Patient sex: M
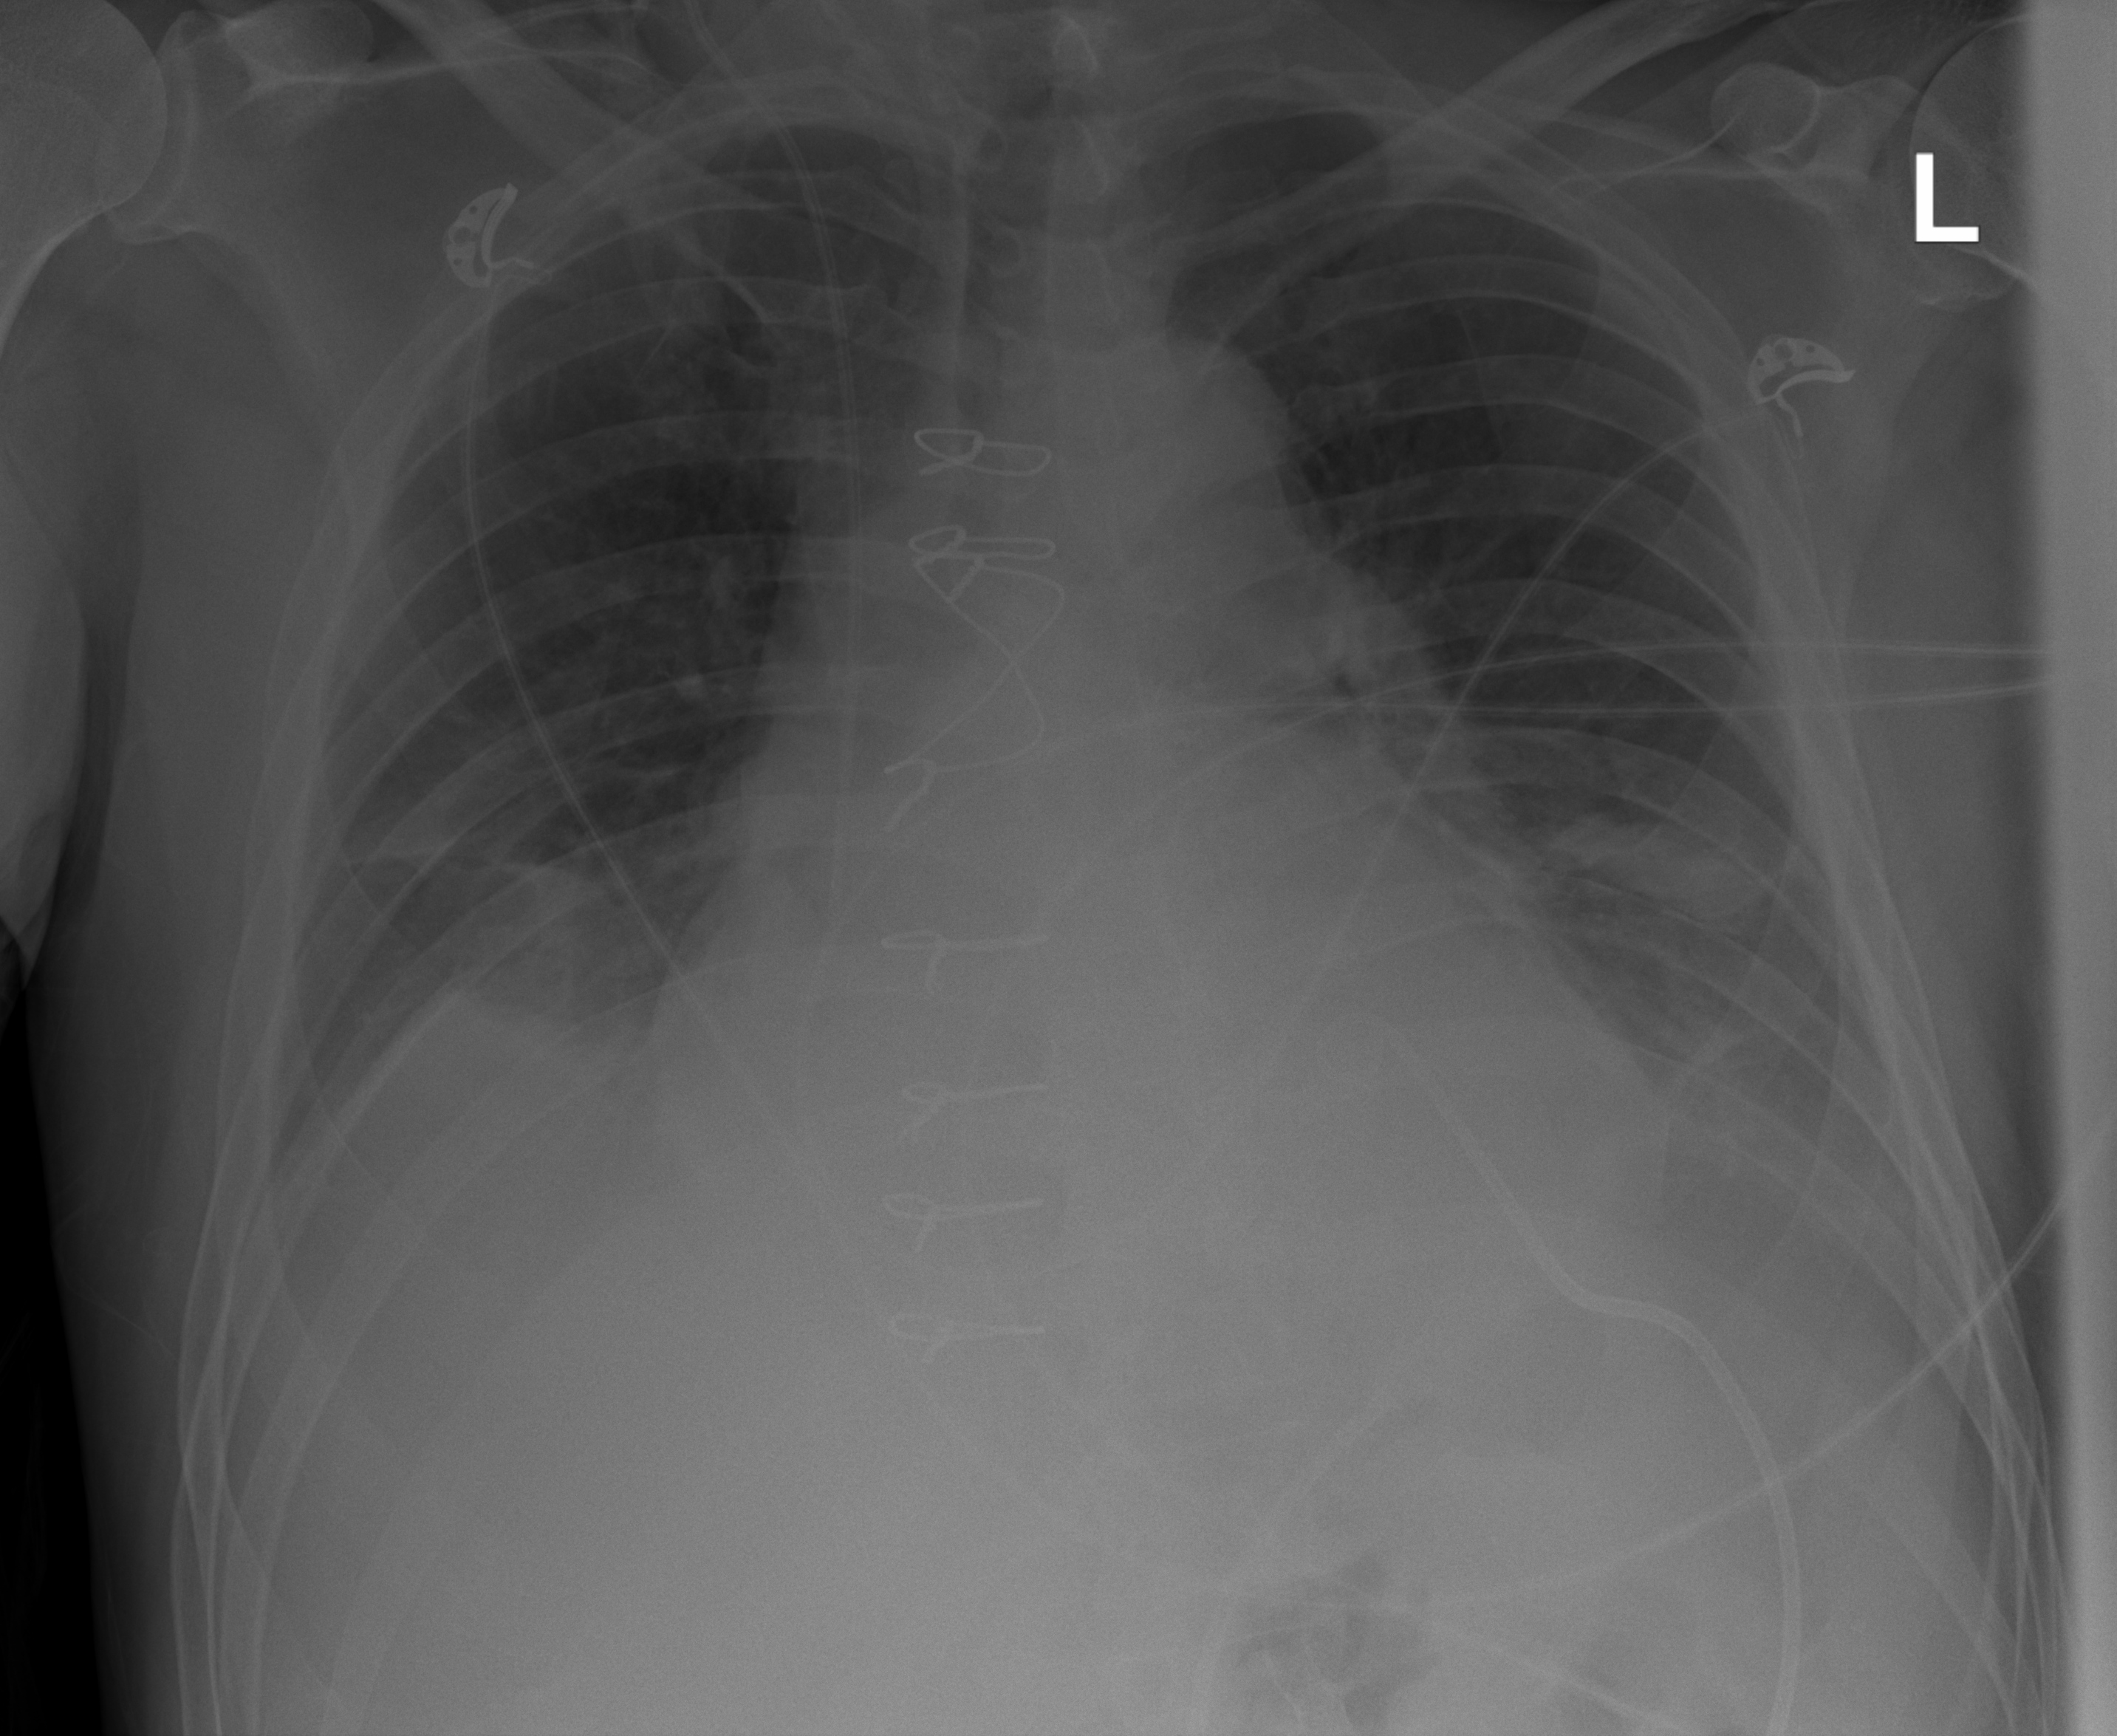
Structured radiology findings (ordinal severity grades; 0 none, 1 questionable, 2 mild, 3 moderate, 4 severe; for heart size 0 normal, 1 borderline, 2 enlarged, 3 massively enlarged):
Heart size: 2
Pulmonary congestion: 2
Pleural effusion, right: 2
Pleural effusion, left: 2
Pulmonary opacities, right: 0
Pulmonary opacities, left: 0
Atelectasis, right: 2
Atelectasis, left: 2